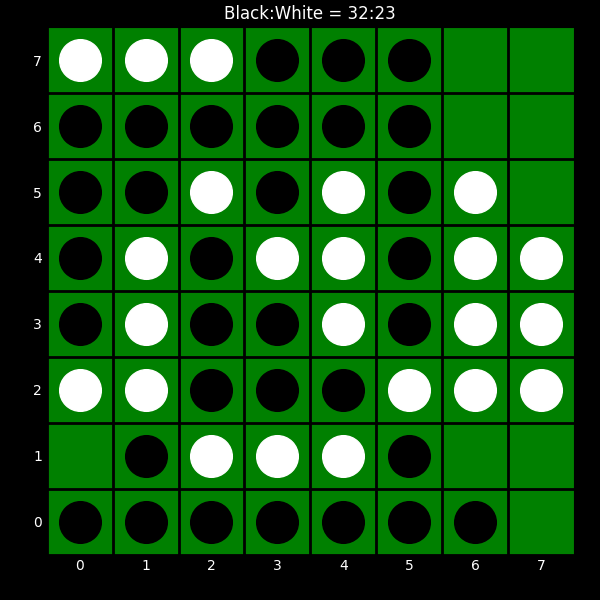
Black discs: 32
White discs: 23